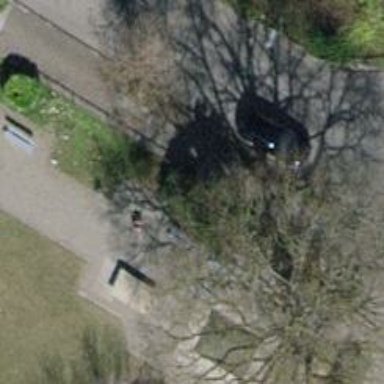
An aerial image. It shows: Bench for seating.